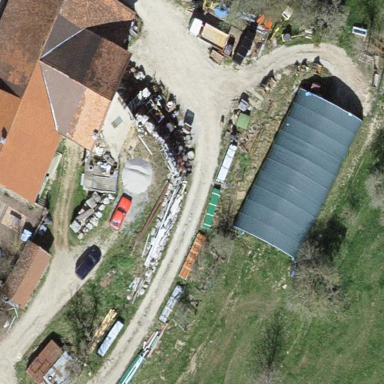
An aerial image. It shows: Farmyard area.